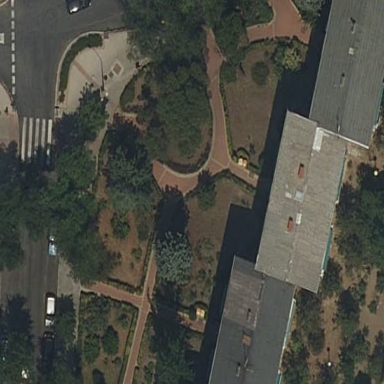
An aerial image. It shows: Garden that is leisure land.